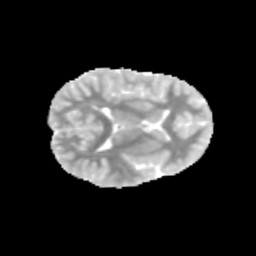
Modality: MD
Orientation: axial
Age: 10
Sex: female
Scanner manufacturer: siemens
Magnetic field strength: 3 T
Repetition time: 3.8 s
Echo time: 0.07 s